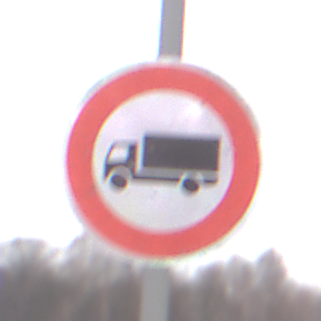
Verkehrszeichen: VerbotFuerKraftfahrzeugeUeberDreiKommaFuenfTonnen
Umgebung: Outdoor, RoadRail
Tageszeit: Midday
Wetter: Overcast
Licht: Natural
Jahreszeit: NotSpecified
Kontrast: LowContrast